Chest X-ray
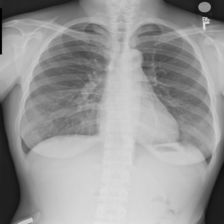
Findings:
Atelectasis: negative
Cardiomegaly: negative
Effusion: negative
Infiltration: negative
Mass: negative
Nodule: negative
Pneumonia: negative
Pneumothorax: negative
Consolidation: negative
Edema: negative
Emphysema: negative
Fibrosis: negative
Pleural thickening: negative
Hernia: negative